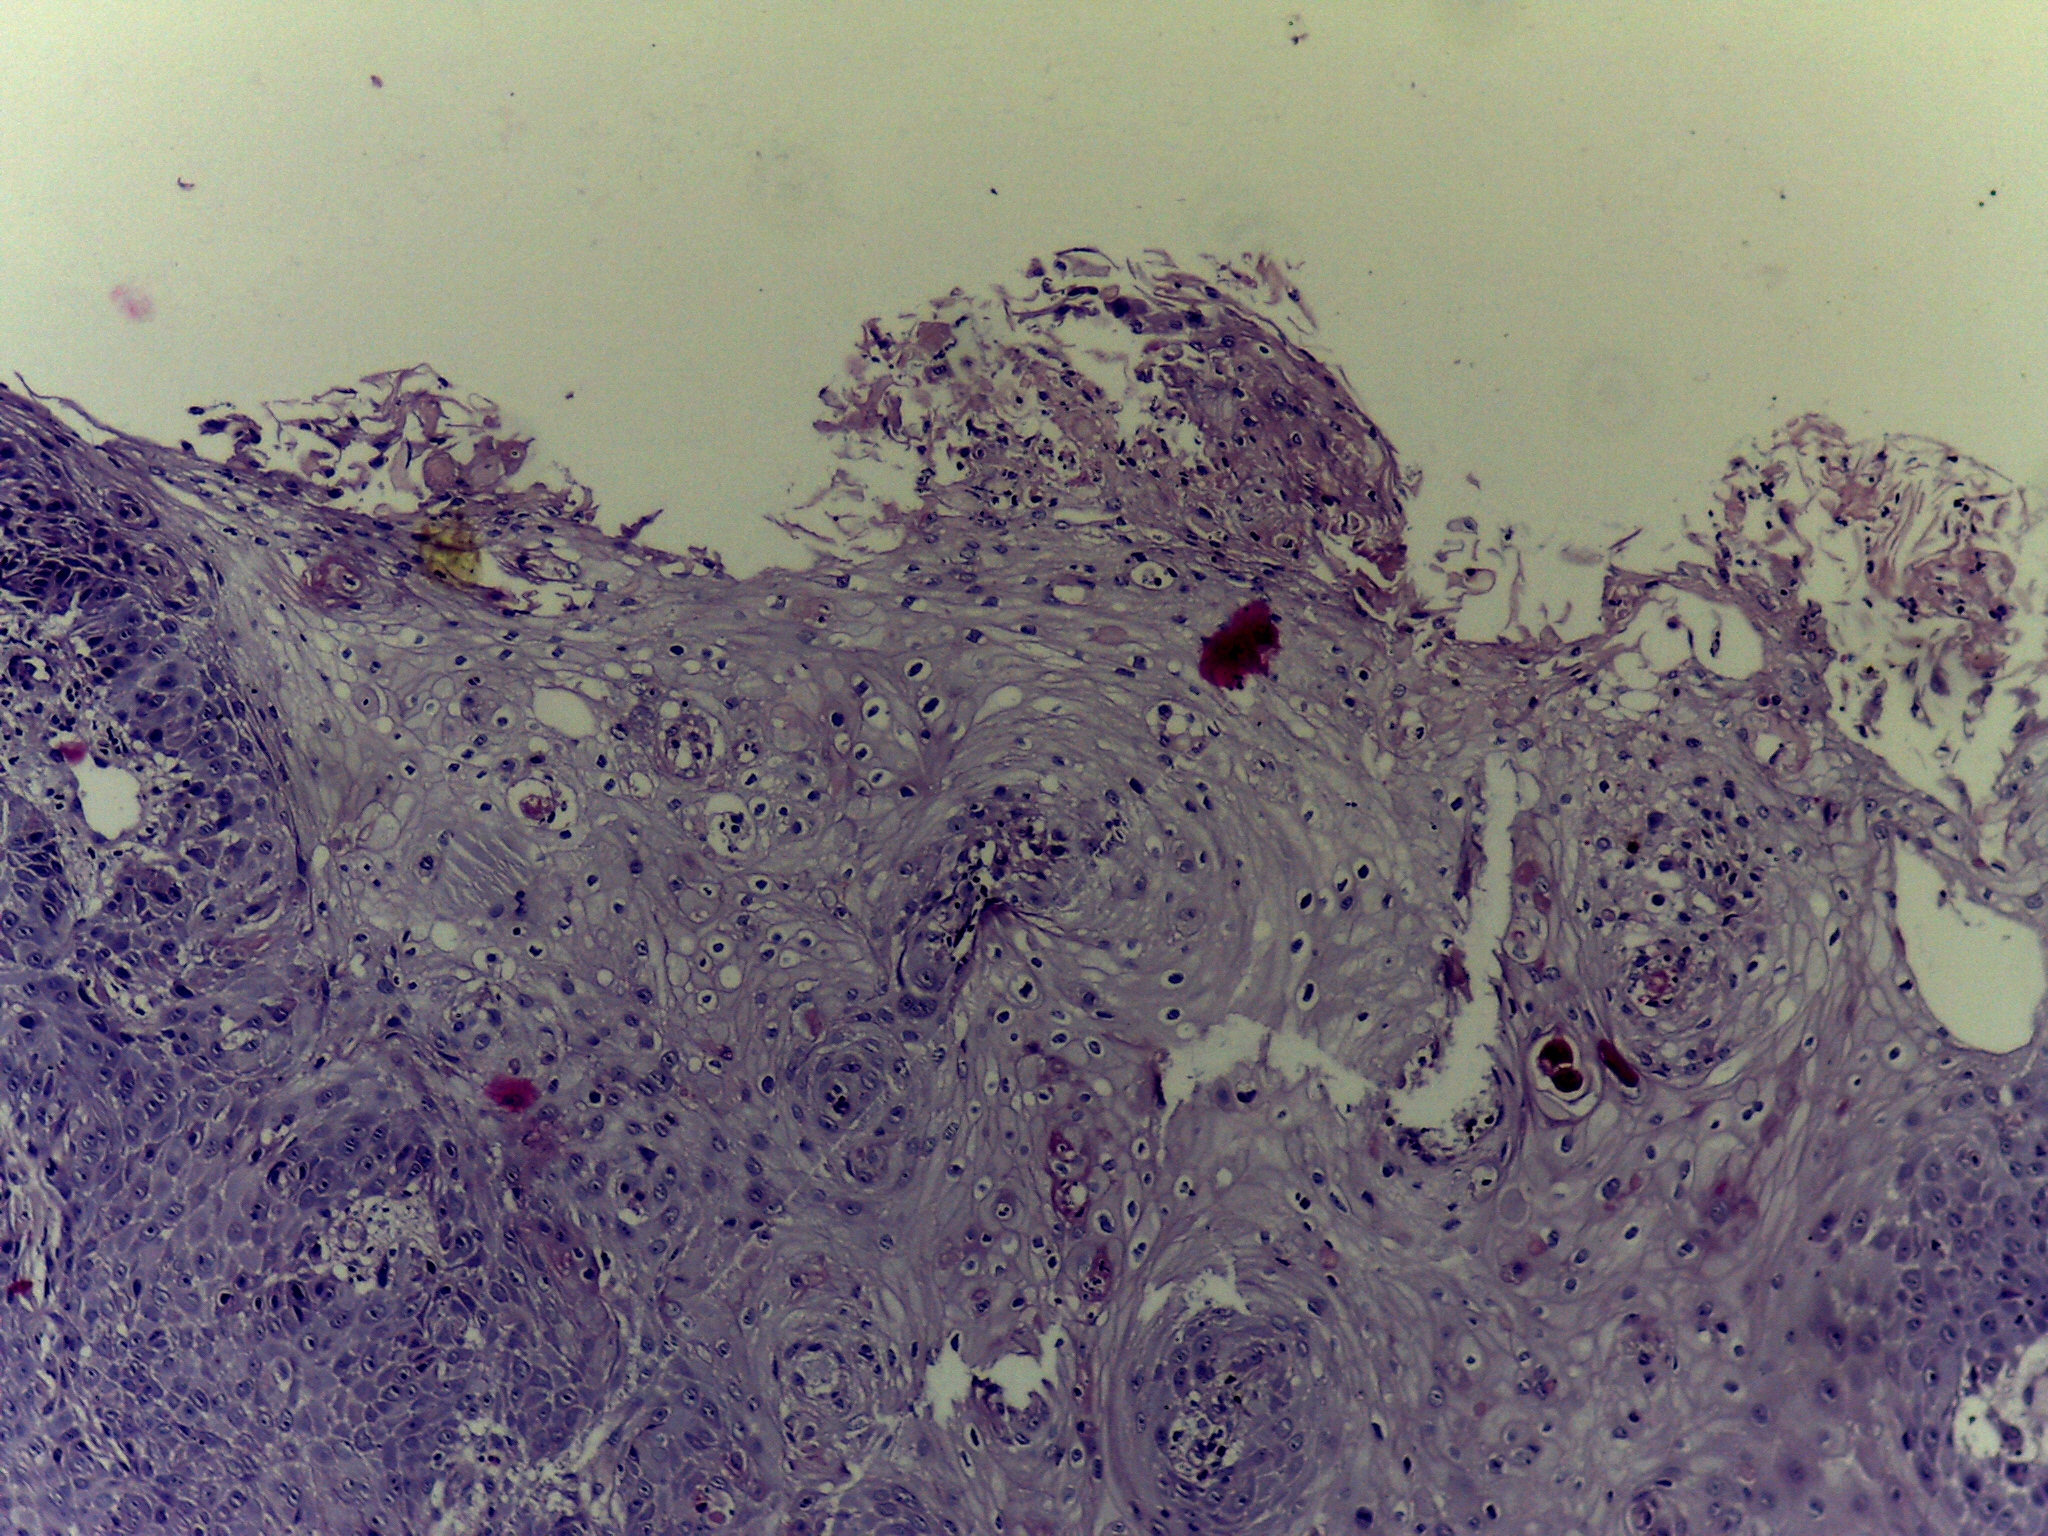
Diagnosis: OSCC